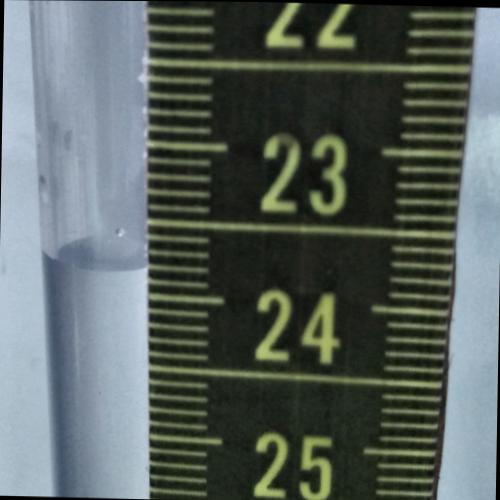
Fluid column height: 23.8 cm